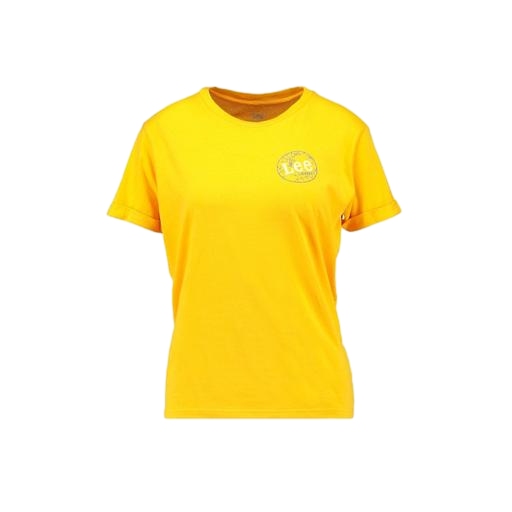
yellow lakers t-shirt, yellow jersey tee, yellow iconic women's round neck t-shirt, white background